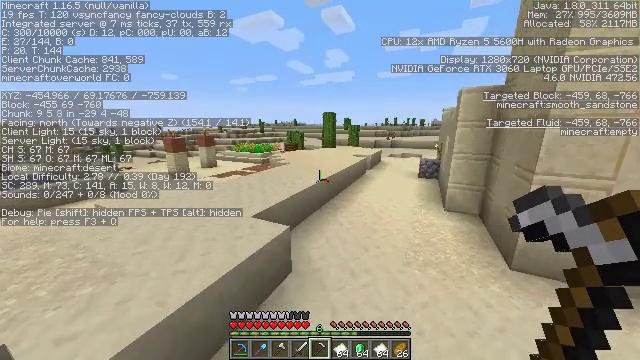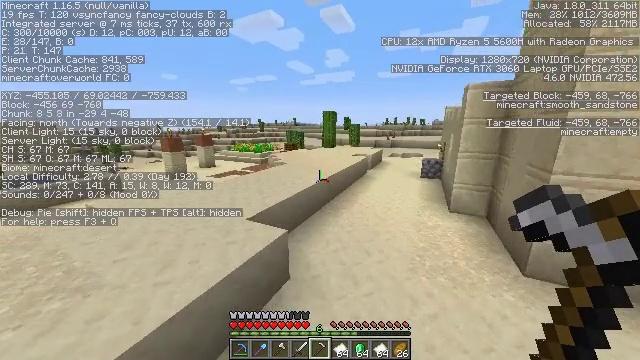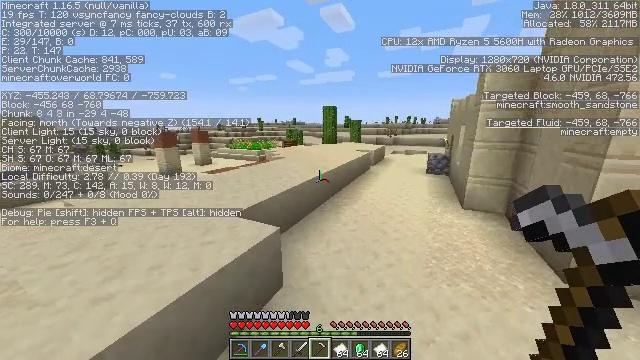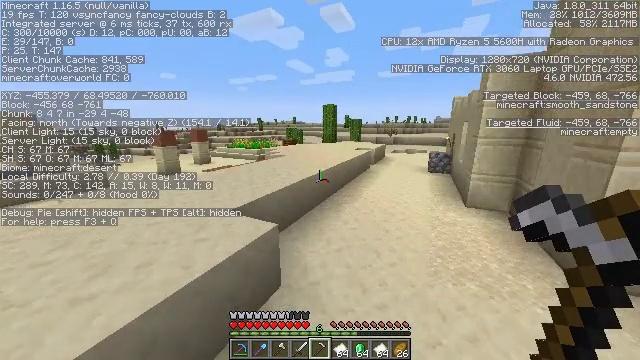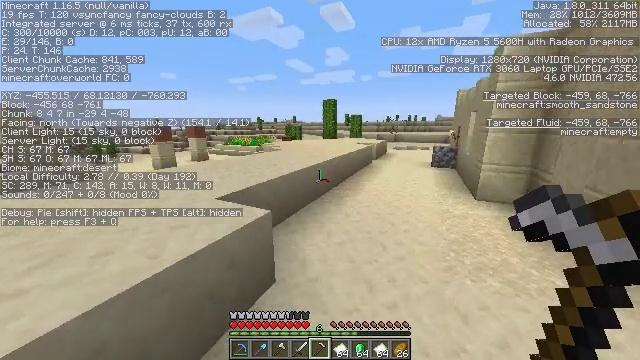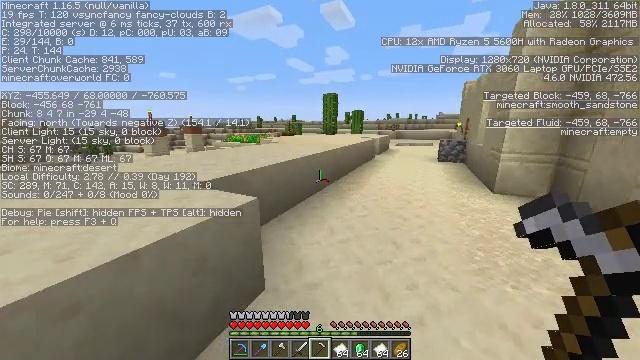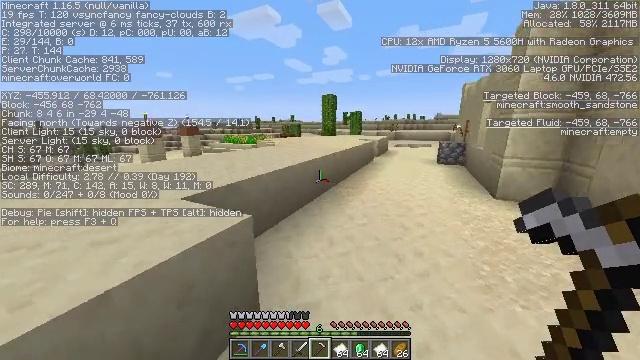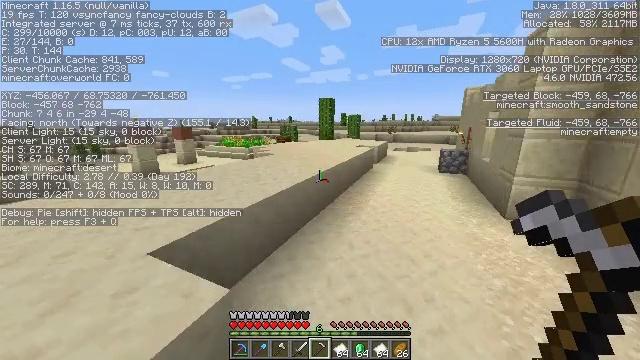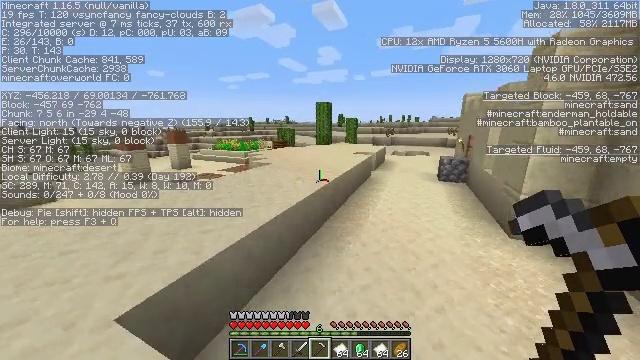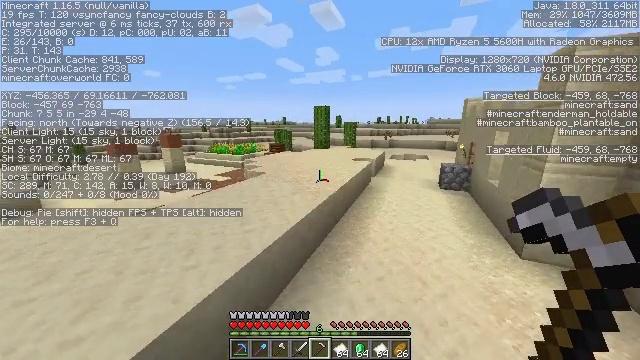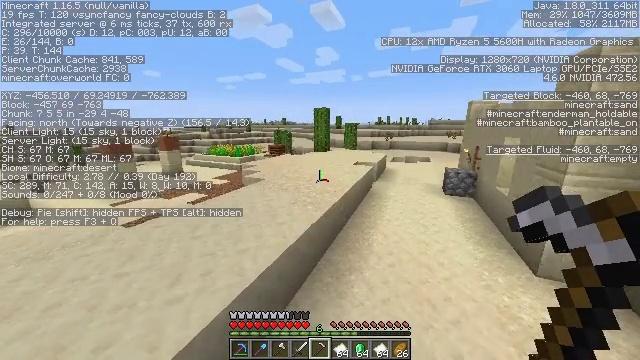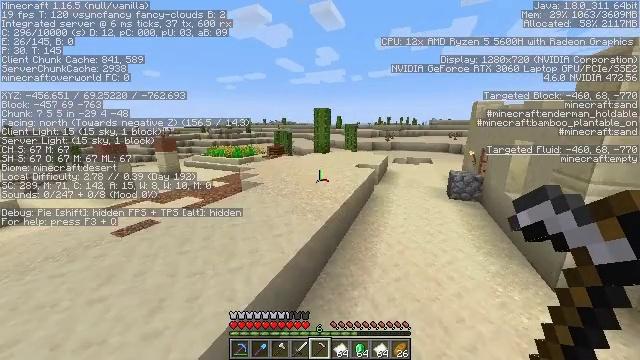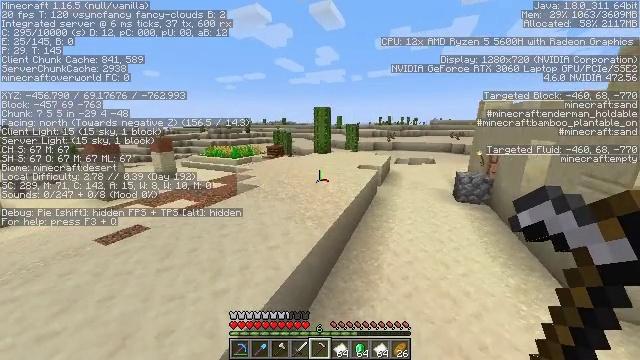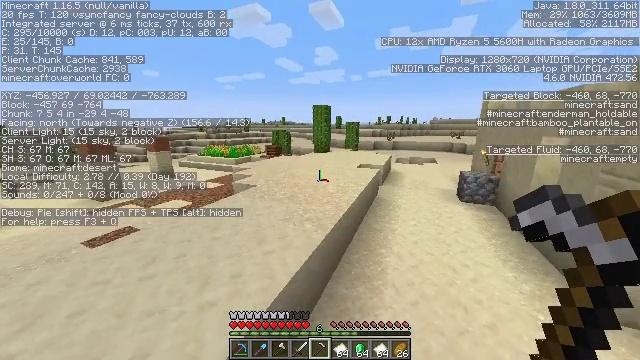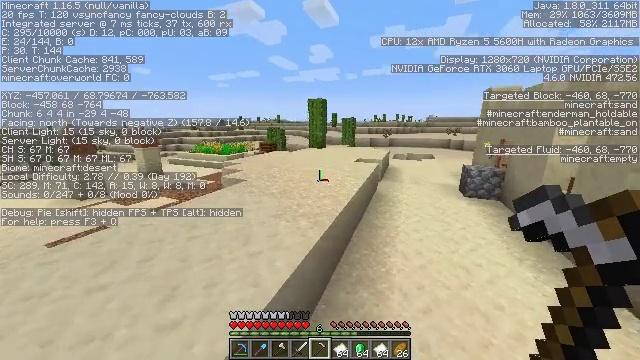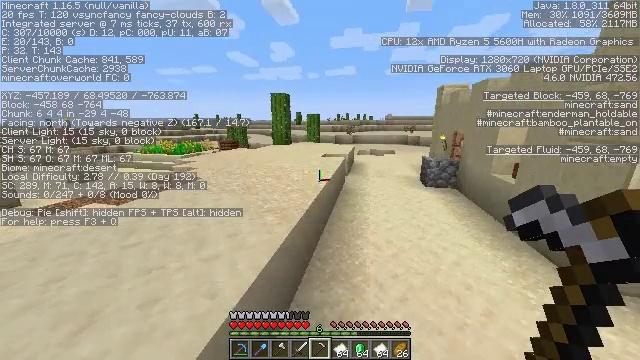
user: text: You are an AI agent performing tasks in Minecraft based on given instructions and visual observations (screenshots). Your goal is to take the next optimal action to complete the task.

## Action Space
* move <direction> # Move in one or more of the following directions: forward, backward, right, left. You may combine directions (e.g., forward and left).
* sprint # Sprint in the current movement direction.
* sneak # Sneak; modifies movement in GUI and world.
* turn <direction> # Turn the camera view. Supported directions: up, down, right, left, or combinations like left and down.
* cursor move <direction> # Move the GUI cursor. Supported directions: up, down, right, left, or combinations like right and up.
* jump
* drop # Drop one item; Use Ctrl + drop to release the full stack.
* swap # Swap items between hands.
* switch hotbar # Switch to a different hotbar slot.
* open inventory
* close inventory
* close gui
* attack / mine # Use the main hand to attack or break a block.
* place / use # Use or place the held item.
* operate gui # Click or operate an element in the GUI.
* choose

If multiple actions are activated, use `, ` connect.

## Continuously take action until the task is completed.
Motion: motion action
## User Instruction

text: Break the dead bush for sticks.
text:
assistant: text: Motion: move forward, sprint, jump
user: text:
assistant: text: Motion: move forward, sprint, jump
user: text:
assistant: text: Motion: move forward, sprint, jump
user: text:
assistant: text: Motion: move forward, sprint, jump
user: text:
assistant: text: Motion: move forward, sprint, jump
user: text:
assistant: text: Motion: move forward, sprint, jump
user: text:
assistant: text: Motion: move forward, sprint, jump
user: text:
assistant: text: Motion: move forward, sprint, jump
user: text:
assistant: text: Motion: move forward, sprint, jump
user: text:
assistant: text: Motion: move forward, sprint, jump
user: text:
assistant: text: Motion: move forward, sprint, jump
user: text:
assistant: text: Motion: move forward, sprint, jump
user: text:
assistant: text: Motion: move forward, sprint, jump
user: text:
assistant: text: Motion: move forward, sprint, turn right, jump
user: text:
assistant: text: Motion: move forward, sprint, turn right, jump
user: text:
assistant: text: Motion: move forward, sprint, turn right, jump
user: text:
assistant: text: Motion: move forward, sprint, turn right, jump
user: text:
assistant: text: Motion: move forward, sprint, jump
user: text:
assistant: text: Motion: move forward, sprint, jump
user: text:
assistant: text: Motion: move forward, sprint, jump
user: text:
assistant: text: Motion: move forward, sprint, jump
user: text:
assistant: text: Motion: move forward, sprint, jump
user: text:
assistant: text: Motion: move forward, sprint, jump
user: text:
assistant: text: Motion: move forward, sprint, jump
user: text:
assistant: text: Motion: move forward, sprint, jump
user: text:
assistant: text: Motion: move forward, sprint, jump
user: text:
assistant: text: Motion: move forward, sprint, jump
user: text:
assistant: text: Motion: move forward, sprint, jump
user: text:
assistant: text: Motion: move forward, sprint, jump
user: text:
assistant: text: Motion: move forward, sprint, jump